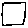
Label: square